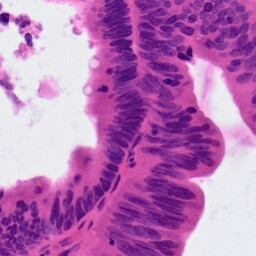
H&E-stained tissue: Colon